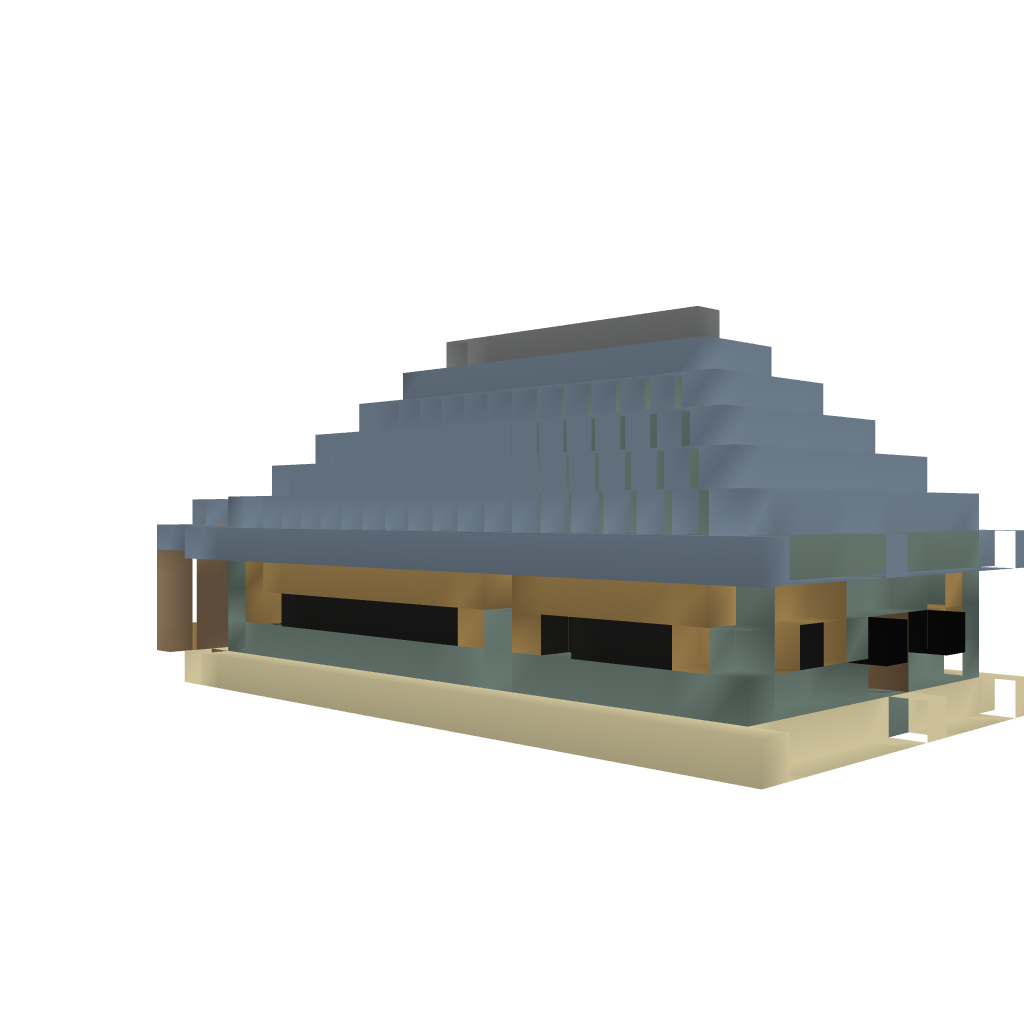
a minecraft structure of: Beach House with Carmine